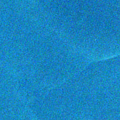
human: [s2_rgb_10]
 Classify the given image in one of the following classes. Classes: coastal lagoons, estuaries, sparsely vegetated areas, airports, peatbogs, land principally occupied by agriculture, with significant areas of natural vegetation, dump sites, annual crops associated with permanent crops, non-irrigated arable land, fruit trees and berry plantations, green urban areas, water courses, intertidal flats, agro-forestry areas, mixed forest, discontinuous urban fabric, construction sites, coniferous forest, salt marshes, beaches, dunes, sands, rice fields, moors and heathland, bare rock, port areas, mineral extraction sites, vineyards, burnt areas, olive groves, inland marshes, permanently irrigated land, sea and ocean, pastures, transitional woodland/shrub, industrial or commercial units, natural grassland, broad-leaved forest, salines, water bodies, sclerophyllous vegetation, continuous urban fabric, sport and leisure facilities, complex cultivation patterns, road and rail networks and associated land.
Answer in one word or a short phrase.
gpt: sea and ocean